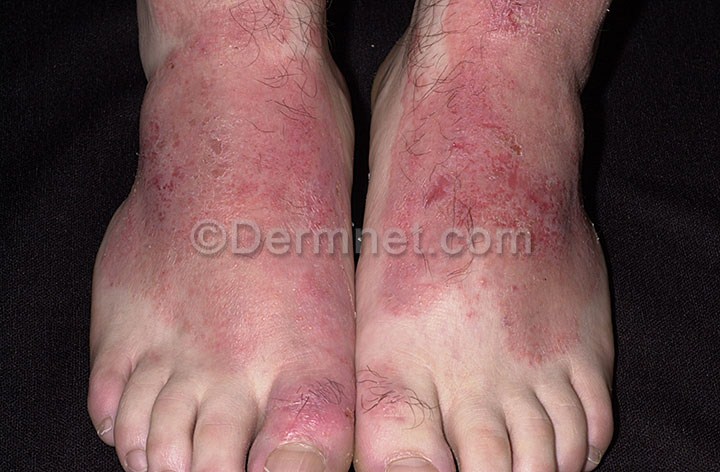
Disease: Poison Ivy Photos and other Contact Dermatitis